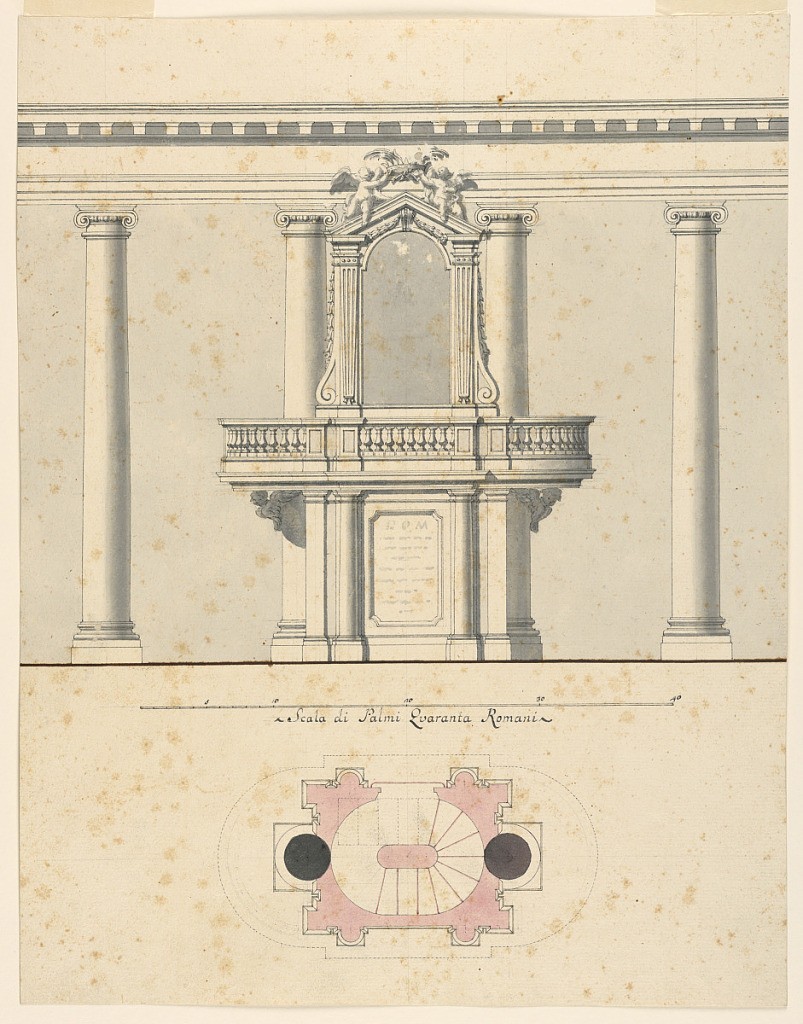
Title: Design for a Pulpit
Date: ca. 1750
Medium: Pen and black ink, brush and wash, rose watercolor, graphite on paper
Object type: Drawing
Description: Design for a pulpit without supporting separate columns. Cherubim as brackets at top. The scheme of the project same as 1938-88-3612.